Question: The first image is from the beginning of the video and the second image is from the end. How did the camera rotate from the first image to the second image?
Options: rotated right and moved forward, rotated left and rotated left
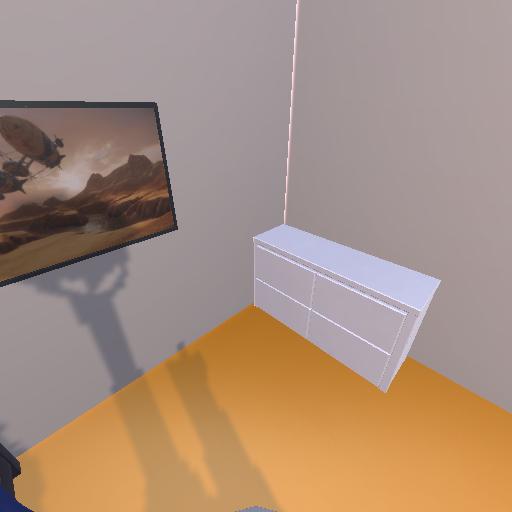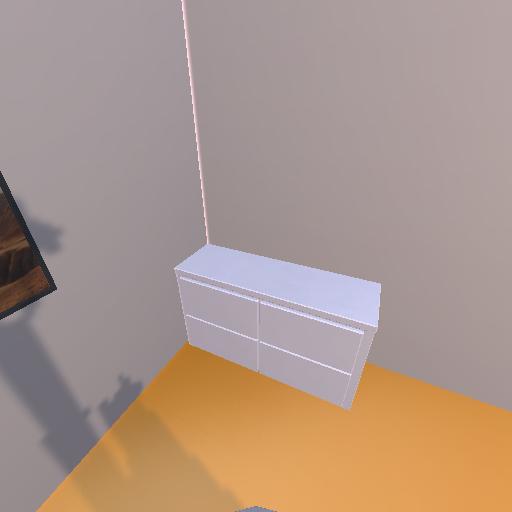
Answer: rotated right and moved forward